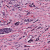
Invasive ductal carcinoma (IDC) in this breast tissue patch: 1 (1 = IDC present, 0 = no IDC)